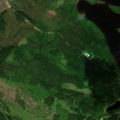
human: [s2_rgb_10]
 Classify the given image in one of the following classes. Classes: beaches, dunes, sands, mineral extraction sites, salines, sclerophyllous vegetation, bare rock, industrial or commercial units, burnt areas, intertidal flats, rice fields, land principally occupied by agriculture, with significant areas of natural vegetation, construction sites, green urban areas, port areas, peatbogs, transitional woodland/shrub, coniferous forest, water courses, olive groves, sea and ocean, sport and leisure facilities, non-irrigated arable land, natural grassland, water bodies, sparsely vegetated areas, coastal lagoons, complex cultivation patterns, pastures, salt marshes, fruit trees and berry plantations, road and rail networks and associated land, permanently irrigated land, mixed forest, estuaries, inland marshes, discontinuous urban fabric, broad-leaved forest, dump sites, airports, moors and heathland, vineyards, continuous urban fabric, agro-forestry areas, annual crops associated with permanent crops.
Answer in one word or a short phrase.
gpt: coniferous forest, mixed forest, transitional woodland/shrub, water bodies